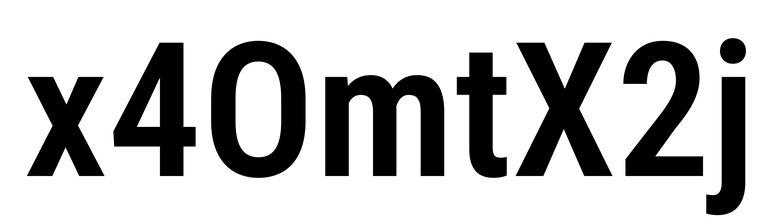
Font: Roboto_Condensed_SemiBold